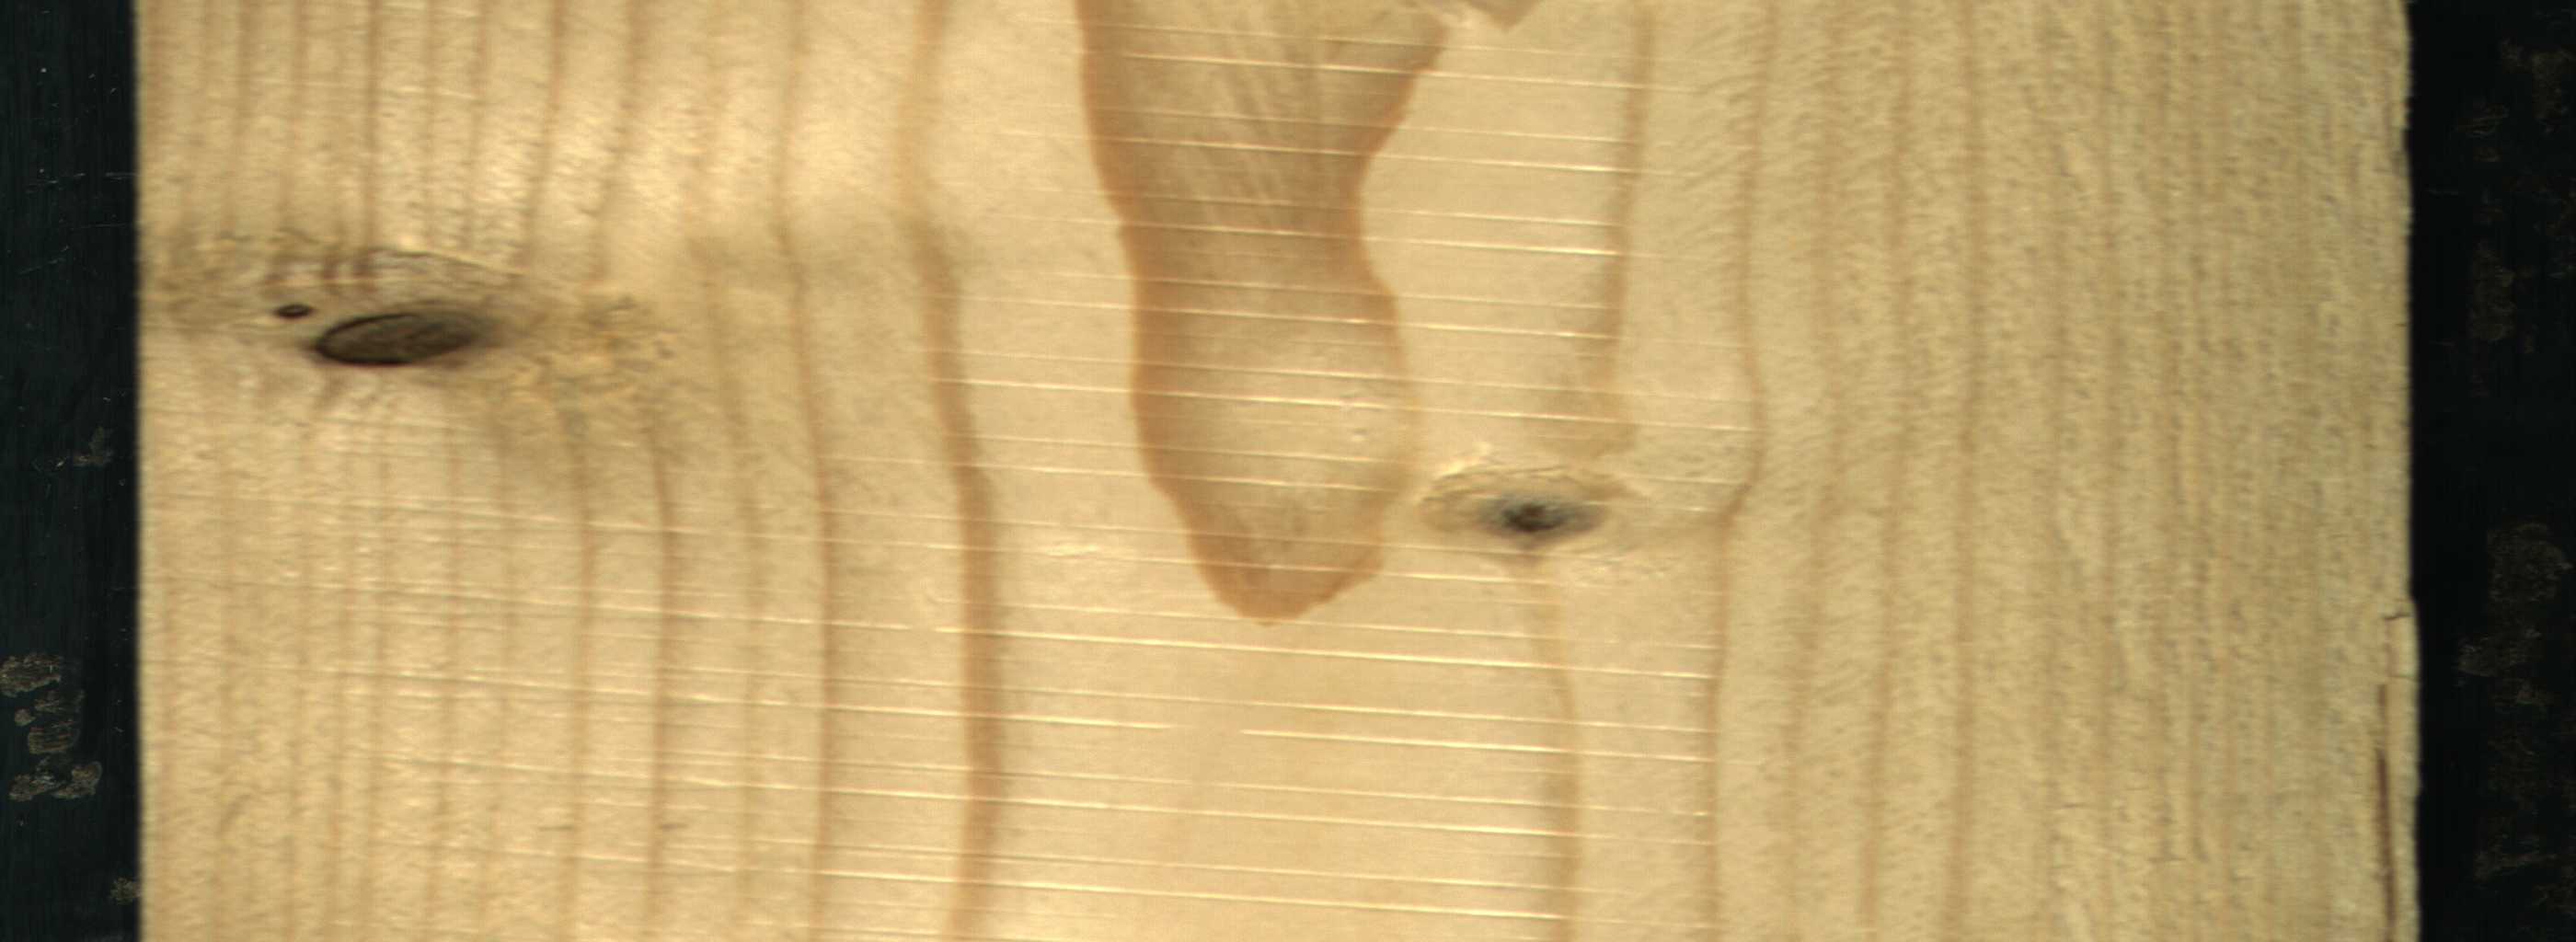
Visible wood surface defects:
resin
Dead_Knot
Live_Knot